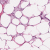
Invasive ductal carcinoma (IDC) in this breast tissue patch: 0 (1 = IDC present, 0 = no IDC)